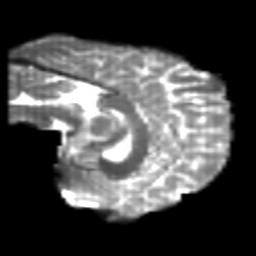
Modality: T2w
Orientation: sagittal
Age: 23
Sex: female
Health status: healthy
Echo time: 0.074 s